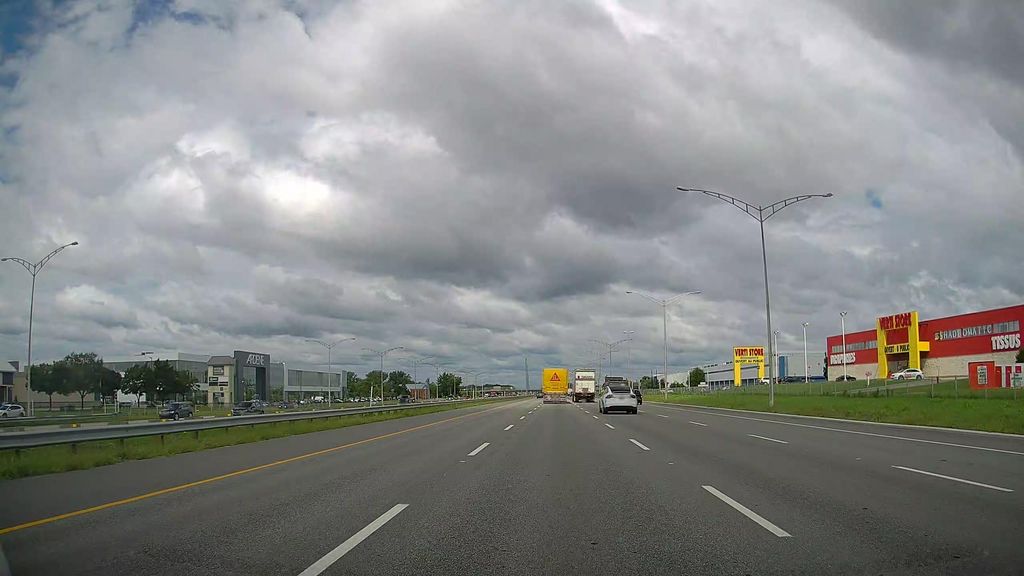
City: montreal